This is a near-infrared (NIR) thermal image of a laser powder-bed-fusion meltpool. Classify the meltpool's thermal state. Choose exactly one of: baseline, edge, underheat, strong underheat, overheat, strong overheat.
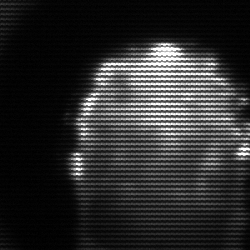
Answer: baseline